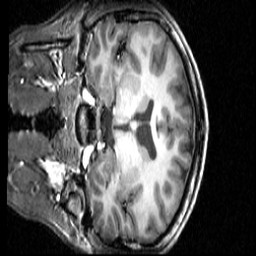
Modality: T1w
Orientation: coronal
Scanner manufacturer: ge
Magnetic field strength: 3 T
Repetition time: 0.009048 s
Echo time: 0.001844 s